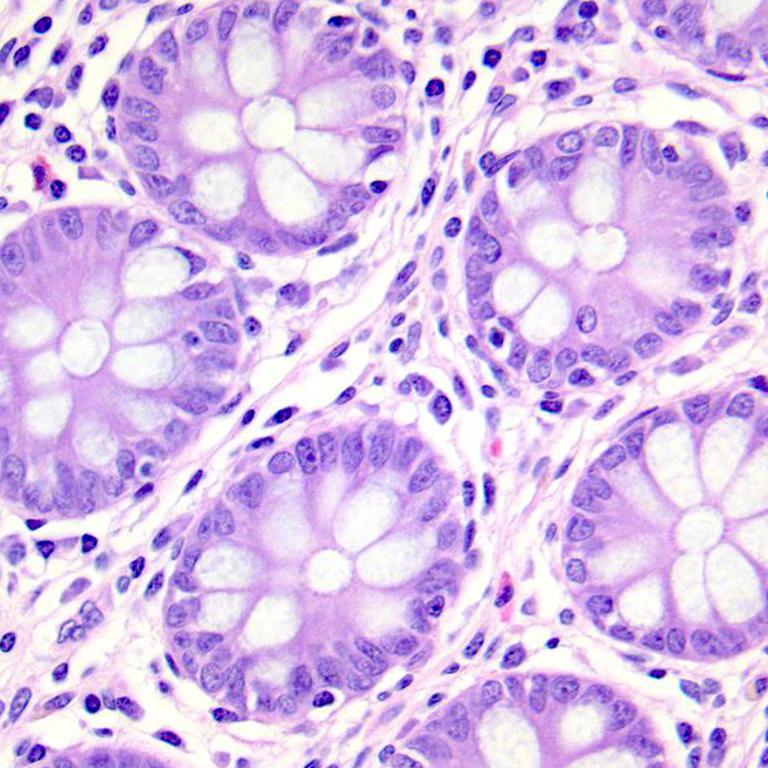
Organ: colon
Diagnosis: benign